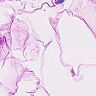
Metastatic tissue present: no